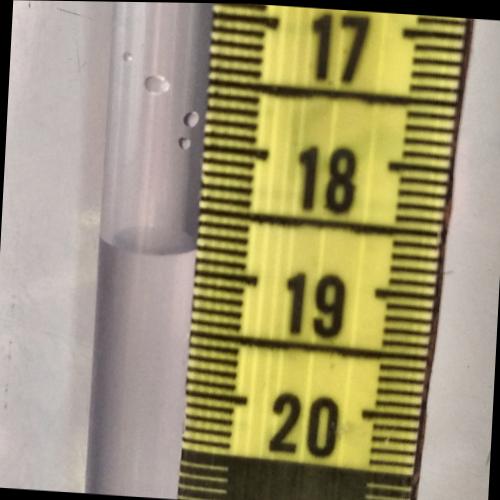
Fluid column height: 18.8 cm